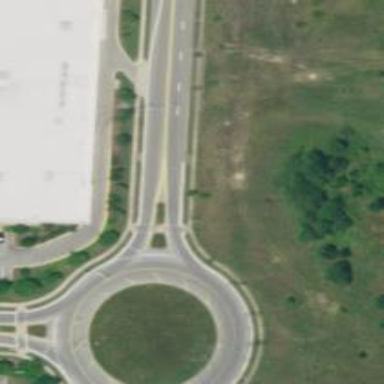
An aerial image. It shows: Marked road crossing.